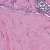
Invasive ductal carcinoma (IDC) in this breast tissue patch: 1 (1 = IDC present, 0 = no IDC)